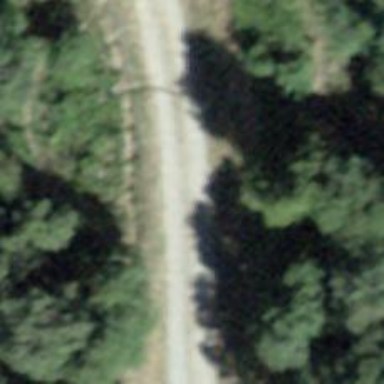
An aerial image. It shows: Road with unclassified status and grade 3 pebblestone surface. There are no sidewalks along this road.